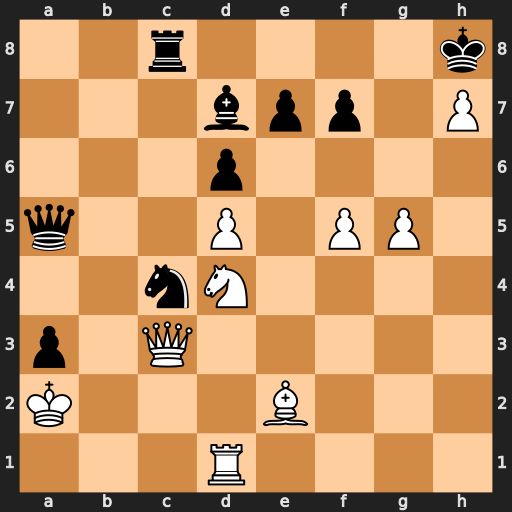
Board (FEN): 2r4k/3bpp1P/3p4/q2P1PP1/2nN4/p1Q5/K3B3/3R4
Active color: w
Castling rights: -
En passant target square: -
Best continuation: Qxa5